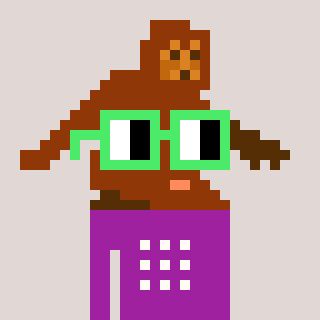
a pixel art character with square light green glasses, a bigfoot-shaped head and a magenta-colored body on a warm background